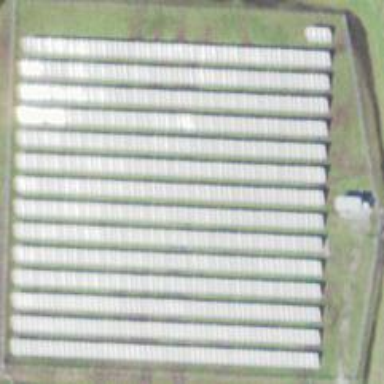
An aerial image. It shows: Solar power plant utilizing photovoltaic technology.